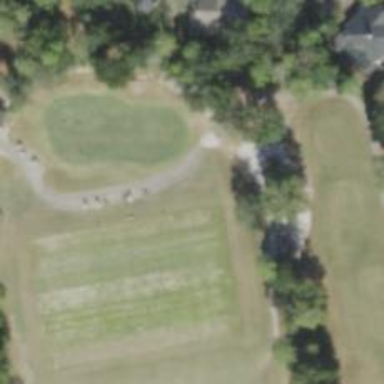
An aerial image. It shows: Golf fairway surrounded by grass.